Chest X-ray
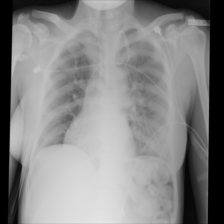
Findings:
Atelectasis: negative
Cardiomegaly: negative
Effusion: negative
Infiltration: negative
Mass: negative
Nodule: negative
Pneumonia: negative
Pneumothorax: negative
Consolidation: negative
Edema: negative
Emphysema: negative
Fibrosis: negative
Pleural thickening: negative
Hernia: negative